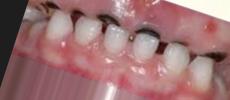
Condition: Caries